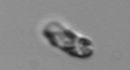
Label: Guinardia_striata